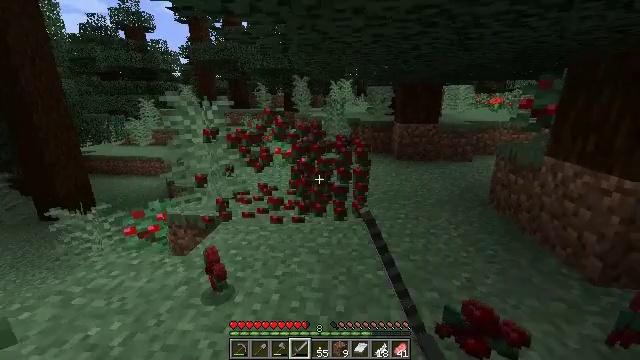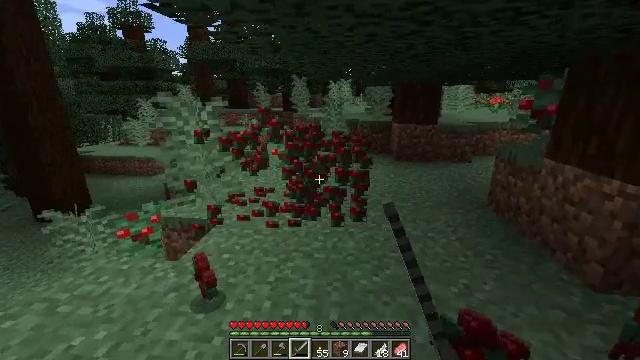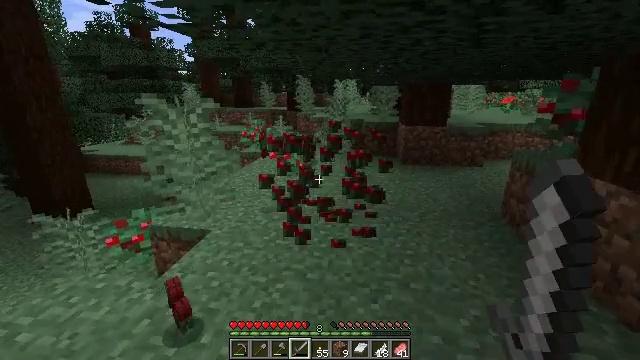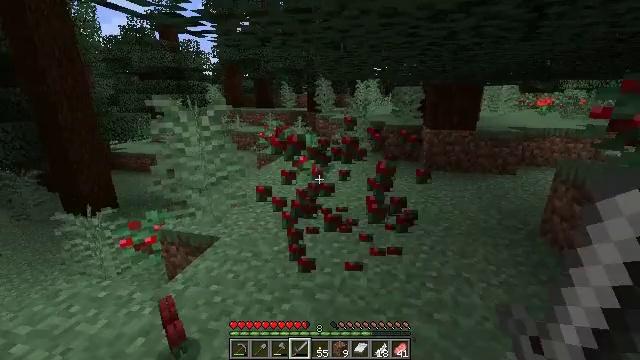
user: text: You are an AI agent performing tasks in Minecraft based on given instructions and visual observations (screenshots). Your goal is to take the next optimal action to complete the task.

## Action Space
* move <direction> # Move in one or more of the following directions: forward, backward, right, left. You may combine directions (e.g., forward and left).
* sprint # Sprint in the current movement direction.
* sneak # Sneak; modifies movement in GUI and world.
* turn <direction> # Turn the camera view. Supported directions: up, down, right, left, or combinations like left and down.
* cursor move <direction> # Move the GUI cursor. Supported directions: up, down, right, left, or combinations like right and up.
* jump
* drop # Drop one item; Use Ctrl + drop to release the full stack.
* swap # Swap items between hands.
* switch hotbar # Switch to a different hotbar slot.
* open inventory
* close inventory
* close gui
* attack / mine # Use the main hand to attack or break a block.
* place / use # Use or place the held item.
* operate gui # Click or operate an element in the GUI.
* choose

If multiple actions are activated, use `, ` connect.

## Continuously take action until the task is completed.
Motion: motion action
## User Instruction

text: Harvest sweet berries by mining the bush.
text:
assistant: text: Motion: move forward, attack / mine
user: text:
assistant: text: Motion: move forward, turn left, attack / mine
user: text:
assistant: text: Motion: move forward, turn left, attack / mine
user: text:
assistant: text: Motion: attack / mine